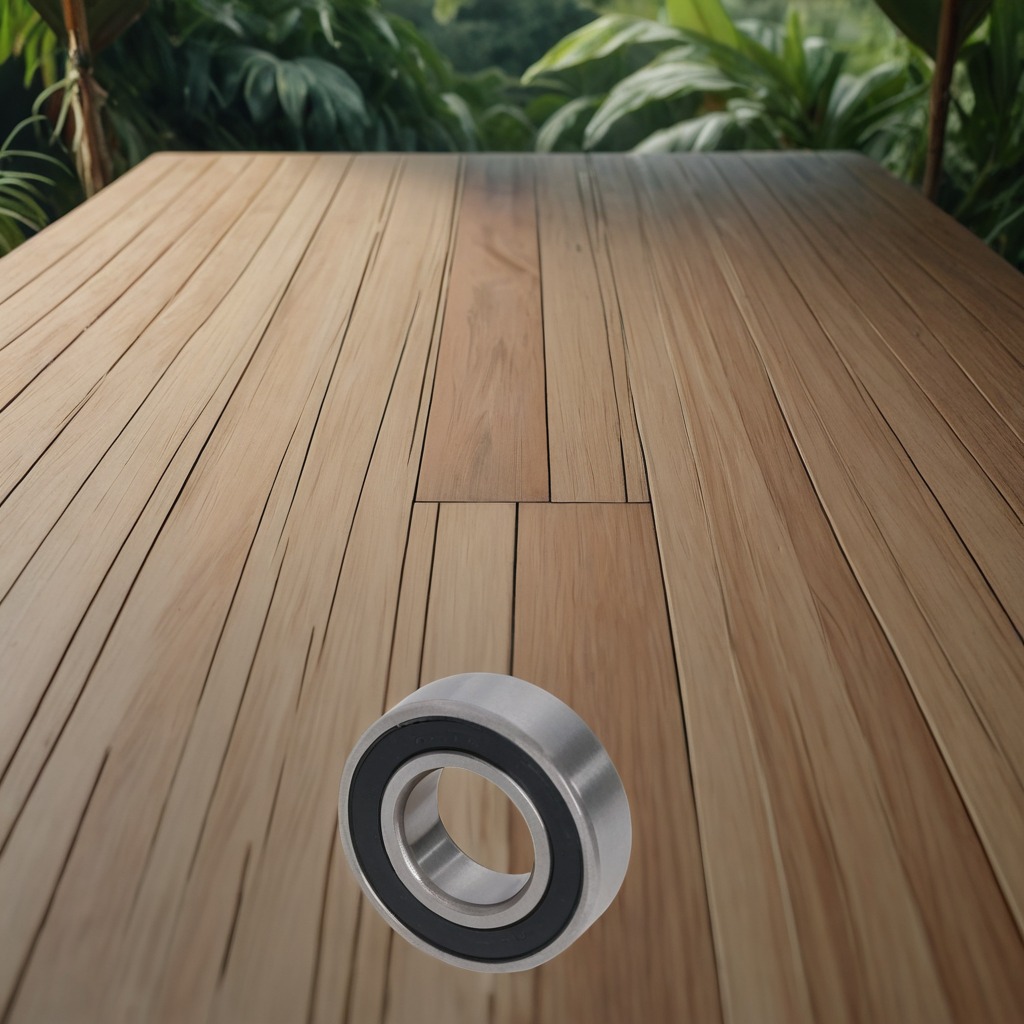
A metal ball bearing is lying on the wooden table inside a jungle field workshop tent humid ambient light worn but